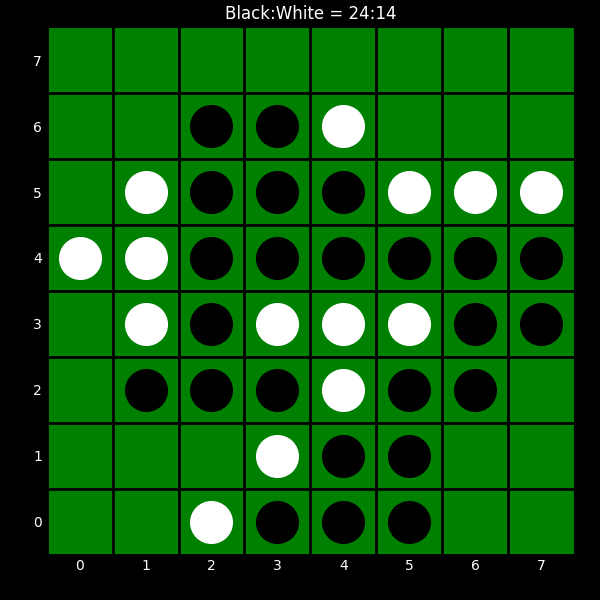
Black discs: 24
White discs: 14